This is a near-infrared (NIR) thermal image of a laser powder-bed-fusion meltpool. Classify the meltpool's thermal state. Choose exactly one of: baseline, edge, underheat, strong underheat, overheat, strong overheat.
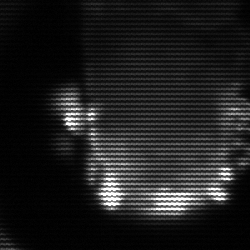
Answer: baseline